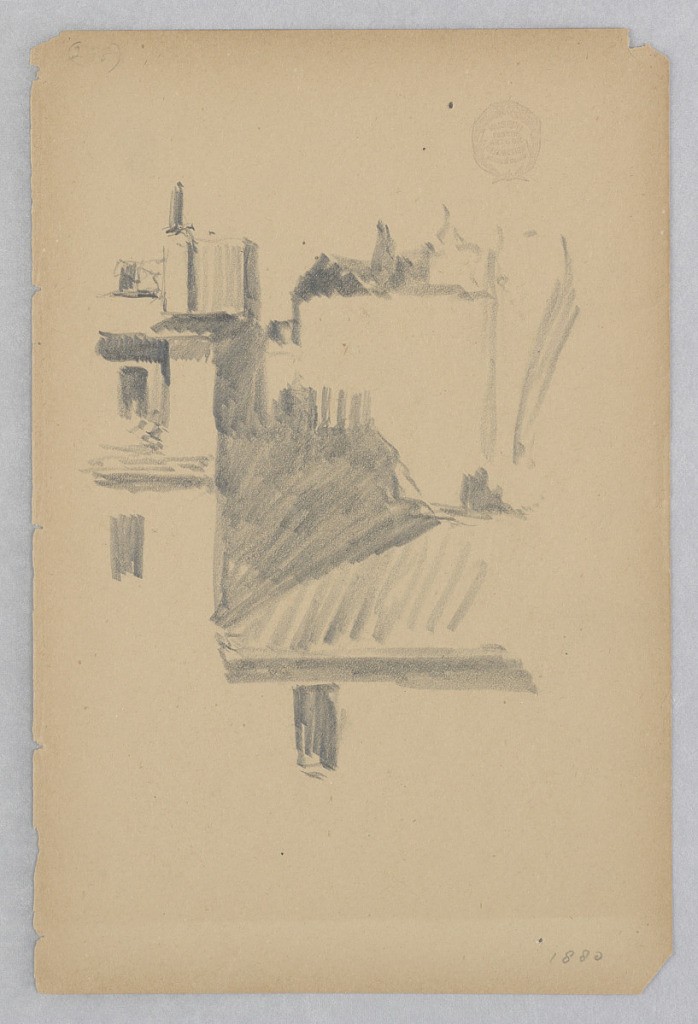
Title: Landscape
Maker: Robert Frederick Blum, American, 1857–1903
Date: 1880
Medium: Graphite on wove paper
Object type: Drawing
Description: Sketch of buildings and chimneys.